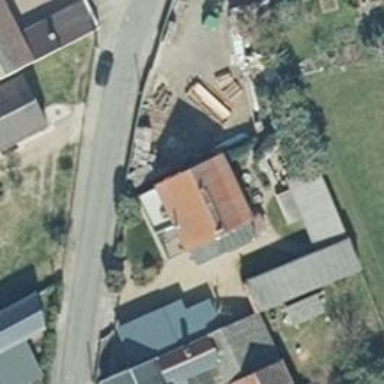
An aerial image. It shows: Building.